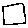
Label: square